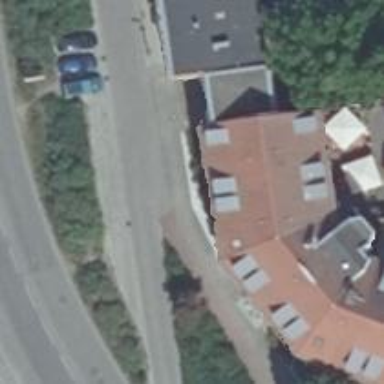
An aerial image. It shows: Residential road with asphalt surface and no sidewalk.